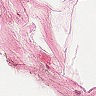
Metastatic tissue present: no